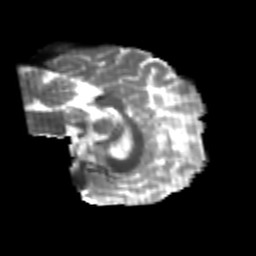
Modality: T2w
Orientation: sagittal
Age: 21
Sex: female
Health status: healthy
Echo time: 0.074 s